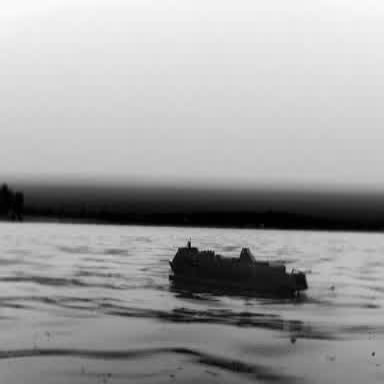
There is a container_ship in the infrared image.